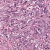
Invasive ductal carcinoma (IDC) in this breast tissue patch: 1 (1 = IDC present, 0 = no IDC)